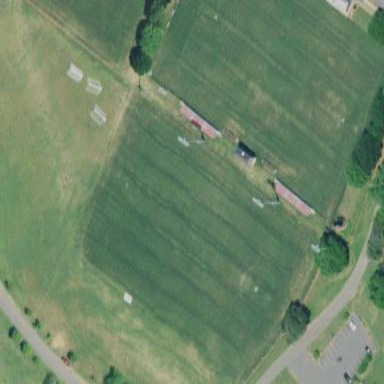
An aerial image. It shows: Recreation ground.